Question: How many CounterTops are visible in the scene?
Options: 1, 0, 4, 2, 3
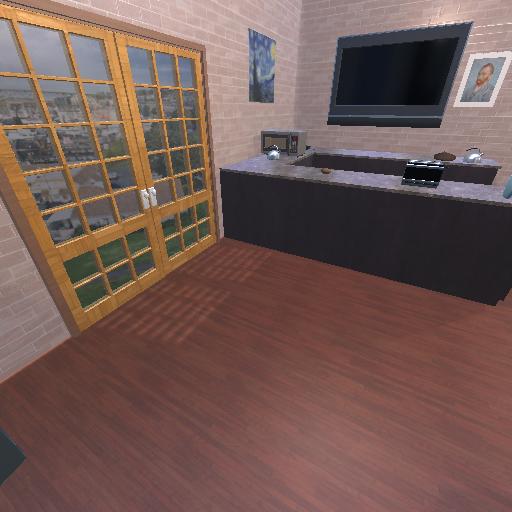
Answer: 1